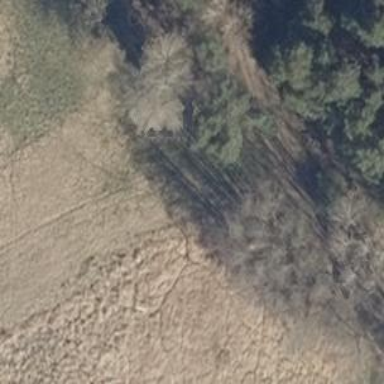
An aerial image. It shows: Hunting stand.